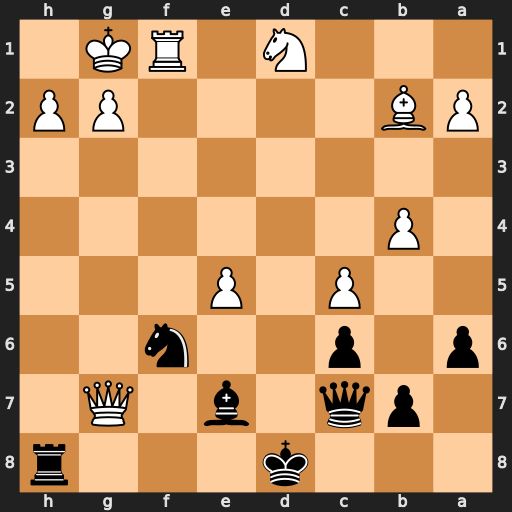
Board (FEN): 3k3r/1pq1b1Q1/p1p2n2/2P1P3/1P6/8/PB4PP/3N1RK1
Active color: b
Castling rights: -
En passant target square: -
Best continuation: Bxc5+ bxc5 Qxg7